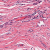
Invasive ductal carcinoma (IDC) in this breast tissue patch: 0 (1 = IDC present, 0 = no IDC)